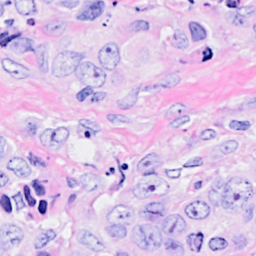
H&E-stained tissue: Breast